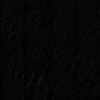
Label: not_dusty